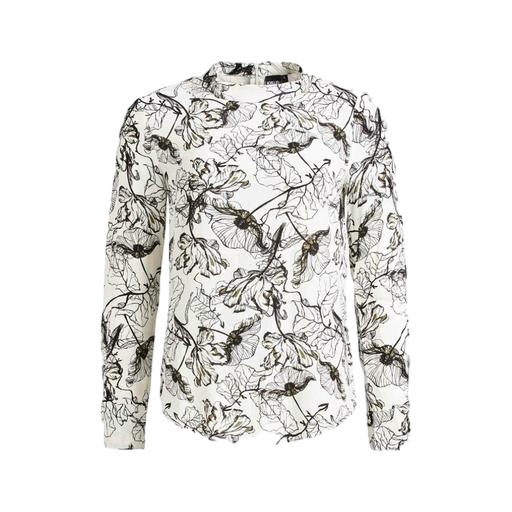
white printed shirt, black leaf-print blouse, white floral-print blouse, white background